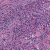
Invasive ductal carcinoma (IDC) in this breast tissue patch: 1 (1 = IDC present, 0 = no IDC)